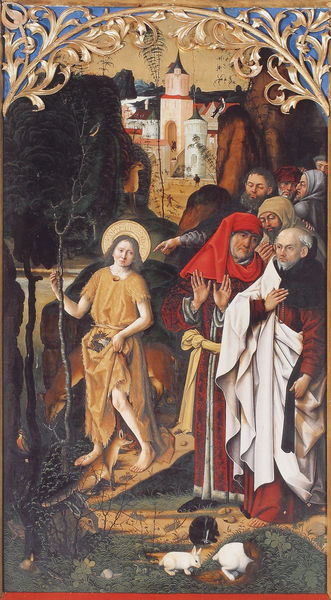
Titel: Blaubeuren, Hochaltar der ehemaligen Abteikirche St. Johannes der Täufer
Künstler: Gregor Erhart
Standort: Blaubeuren, Klosterkirche (EU - D - BW); Herstellungsort: Ulm (EU - D - BW)
Schlagwörter: baum, blau, gemälde, weiß, bäume, menschen, frau, männer, gürtel, rot, schloss, tier, tiere, weg, hochformat, falten, rahmen, ast, gewand, gold, stock, turm, hasen, mauer, figuren, ornamente, faltenwurf, burg, vergoldet, religion, türme, barfuß, heiligenschein, fuchs, kaninchen, fingerzeig, bettler, geistliche, heiliger, heilige, vertreibung, bau, ornat, christopherus, kaninchenbau